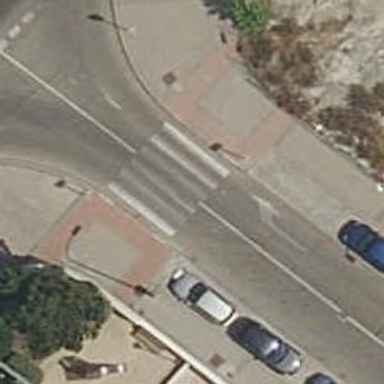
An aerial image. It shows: Zebra crossing on footway.